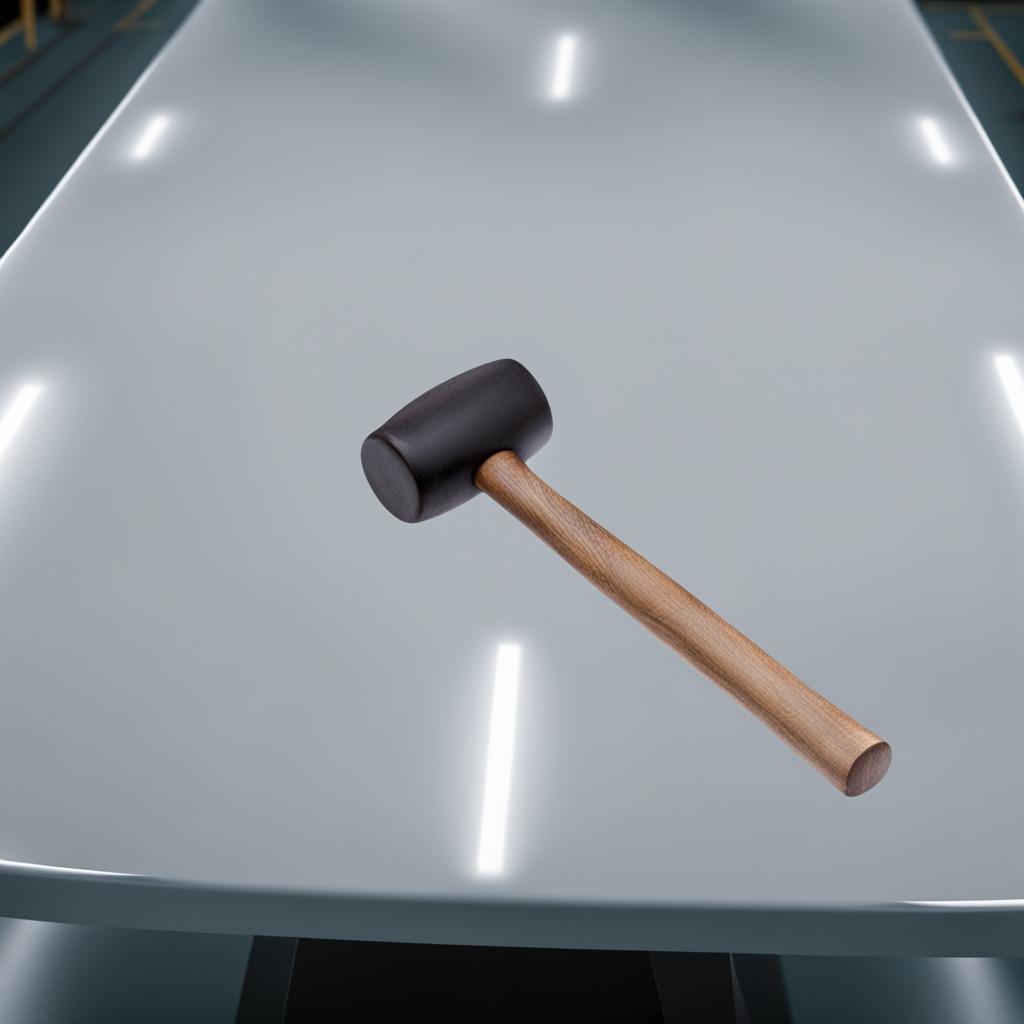
A hammer is lying on the table.